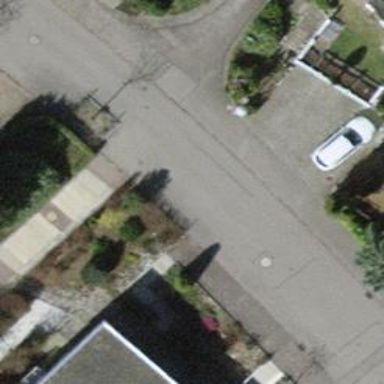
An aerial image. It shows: Road with steps.